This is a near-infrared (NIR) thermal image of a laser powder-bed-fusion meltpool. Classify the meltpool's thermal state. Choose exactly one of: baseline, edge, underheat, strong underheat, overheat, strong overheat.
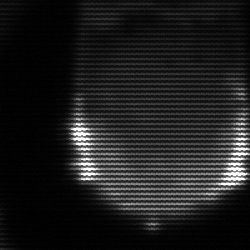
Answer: edge